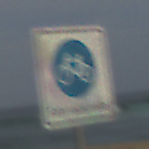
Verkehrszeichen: BeginnFahrradstrasse
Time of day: MorningAfternoon
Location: Outdoor (Suburban)
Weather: PartlyCloudy
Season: NotSpecified
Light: Natural